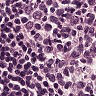
Metastatic tissue present: no